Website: slack
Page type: payment
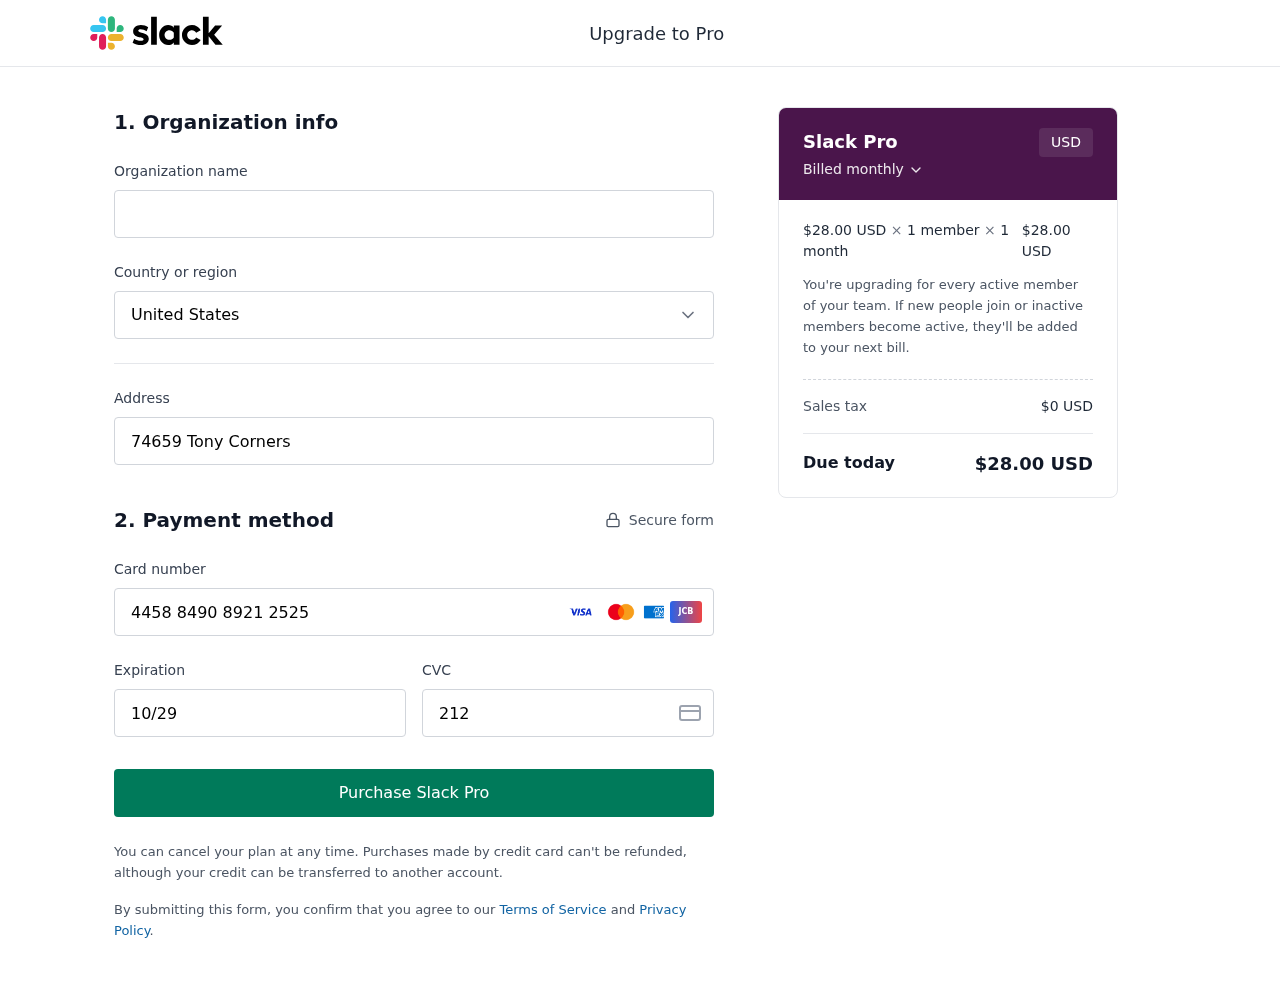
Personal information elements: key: PII_CARD_CVV
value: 212
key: PII_CARD_EXPIRY
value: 10/29
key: PII_CARD_NUMBER
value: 4458 8490 8921 2525
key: PII_COUNTRY
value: United States
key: PII_STREET
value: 74659 Tony Corners
Product elements: key: PRODUCT1_PRICE
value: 28
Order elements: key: ORDER_SUBTOTAL
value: $28.00 USD
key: ORDER_TAX
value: $0 USD
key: ORDER_TOTAL
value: $28.00 USD